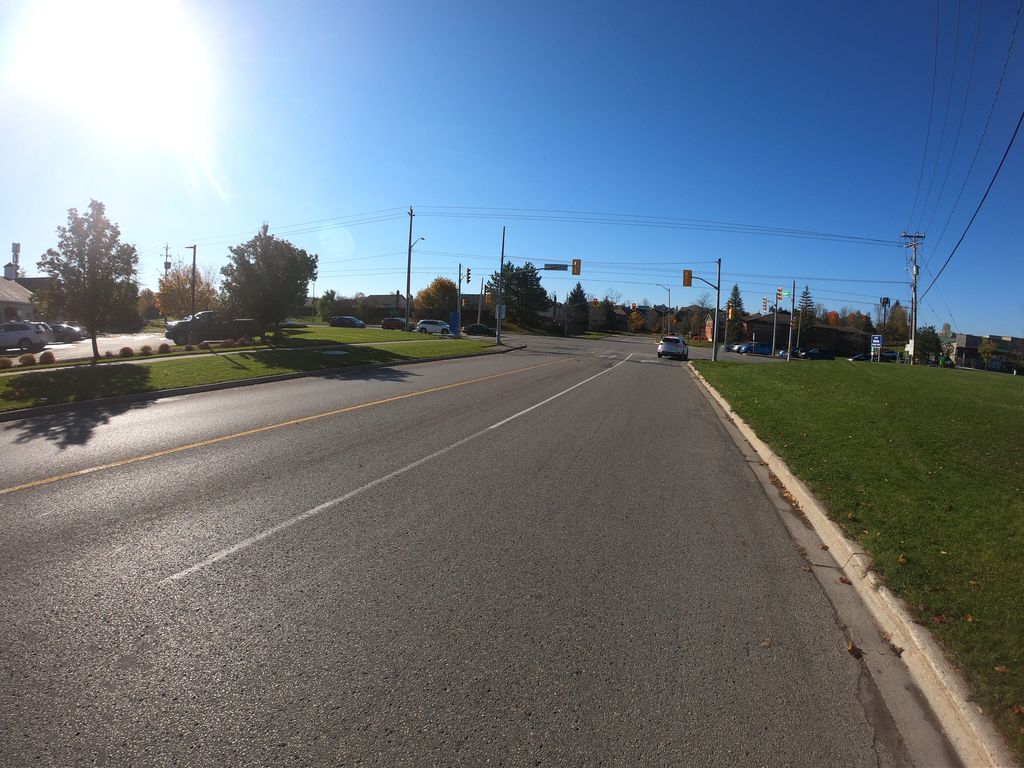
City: kitchener-waterloo